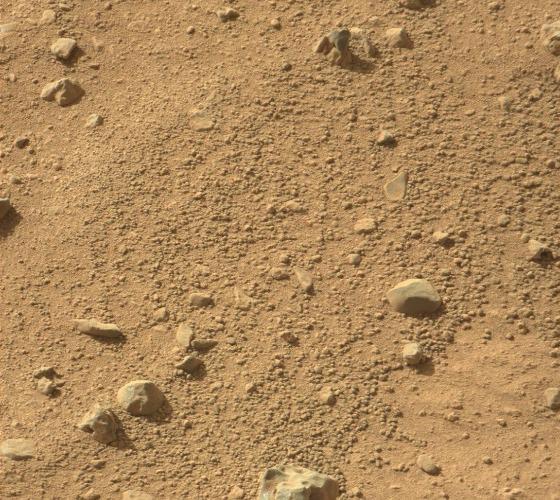
Terrain classes present: Gravel / Sand / Soil, Rock, Shadow